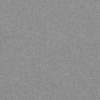
Label: dusty